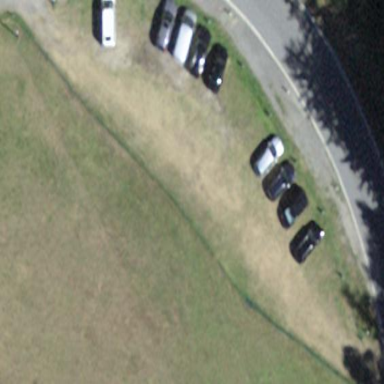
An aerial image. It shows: Parking area with surface.